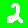
Digit: 2